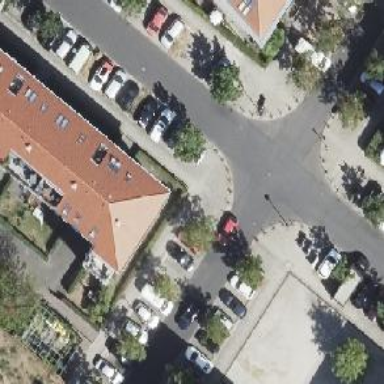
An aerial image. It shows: Unmarked crossing on the road.